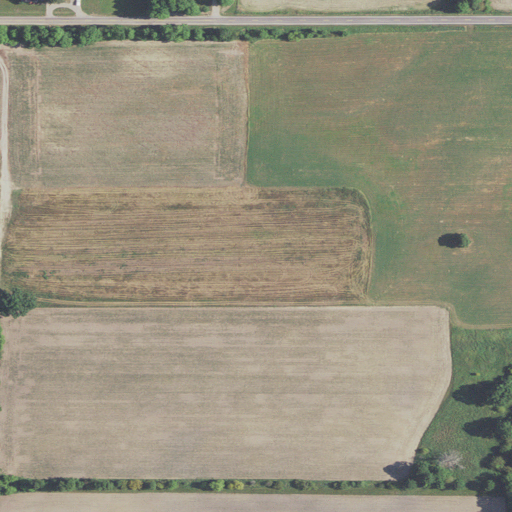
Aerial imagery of mountain in Michigan named Bradshaw Hill containing cultivated crops, low intensity development, open development, and deciduous forest